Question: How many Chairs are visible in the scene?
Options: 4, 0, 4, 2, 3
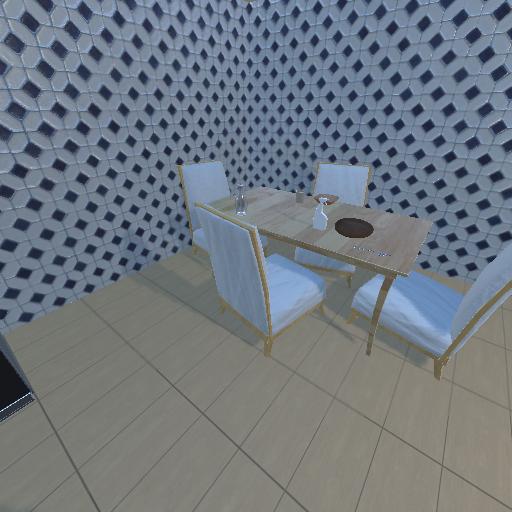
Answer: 4